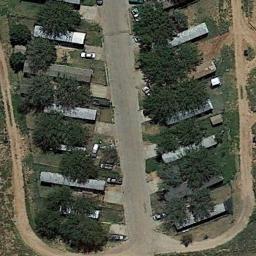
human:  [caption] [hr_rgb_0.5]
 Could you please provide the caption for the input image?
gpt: The mobile home park is on the grass next to the road .

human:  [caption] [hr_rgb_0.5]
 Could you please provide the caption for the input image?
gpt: There are moving homes in this rectangular area .

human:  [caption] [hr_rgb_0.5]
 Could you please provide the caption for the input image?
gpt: The mobile home park has some neatly arranged mobile homes and some trees are among these mobile homes .

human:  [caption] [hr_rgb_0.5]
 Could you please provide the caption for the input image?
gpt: There are some buildings and green trees in the mobile home park .

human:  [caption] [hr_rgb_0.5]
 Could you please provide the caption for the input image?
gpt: There are many buildings in the mobile home park .